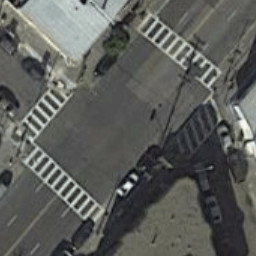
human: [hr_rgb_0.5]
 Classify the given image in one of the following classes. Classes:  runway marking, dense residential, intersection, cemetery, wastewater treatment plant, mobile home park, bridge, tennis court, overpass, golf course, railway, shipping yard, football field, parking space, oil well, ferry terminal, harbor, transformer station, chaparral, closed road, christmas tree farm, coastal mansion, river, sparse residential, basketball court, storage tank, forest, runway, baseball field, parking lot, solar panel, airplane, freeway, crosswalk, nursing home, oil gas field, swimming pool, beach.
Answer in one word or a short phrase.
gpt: crosswalk